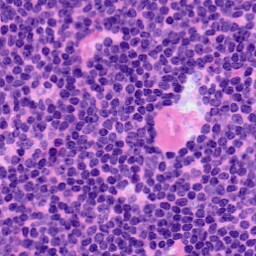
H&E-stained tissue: LymphNode